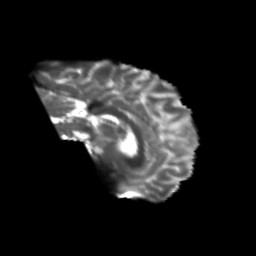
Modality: T2w
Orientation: sagittal
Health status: healthy
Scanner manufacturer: philips
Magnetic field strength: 3 T
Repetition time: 6.964 s
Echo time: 0.092 s